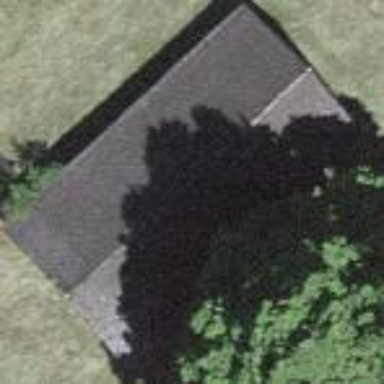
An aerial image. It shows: Rural barn.